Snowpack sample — Buffalo Mountain, Silverthorne, Colorado, USA (1/25/25, 10:11 AM MST)
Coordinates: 39.6222, -106.1139
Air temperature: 22 °F
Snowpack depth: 110 cm
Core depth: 40 cm
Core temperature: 46.4 °F
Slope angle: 12°, slope face: 102°
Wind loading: high
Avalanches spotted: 0
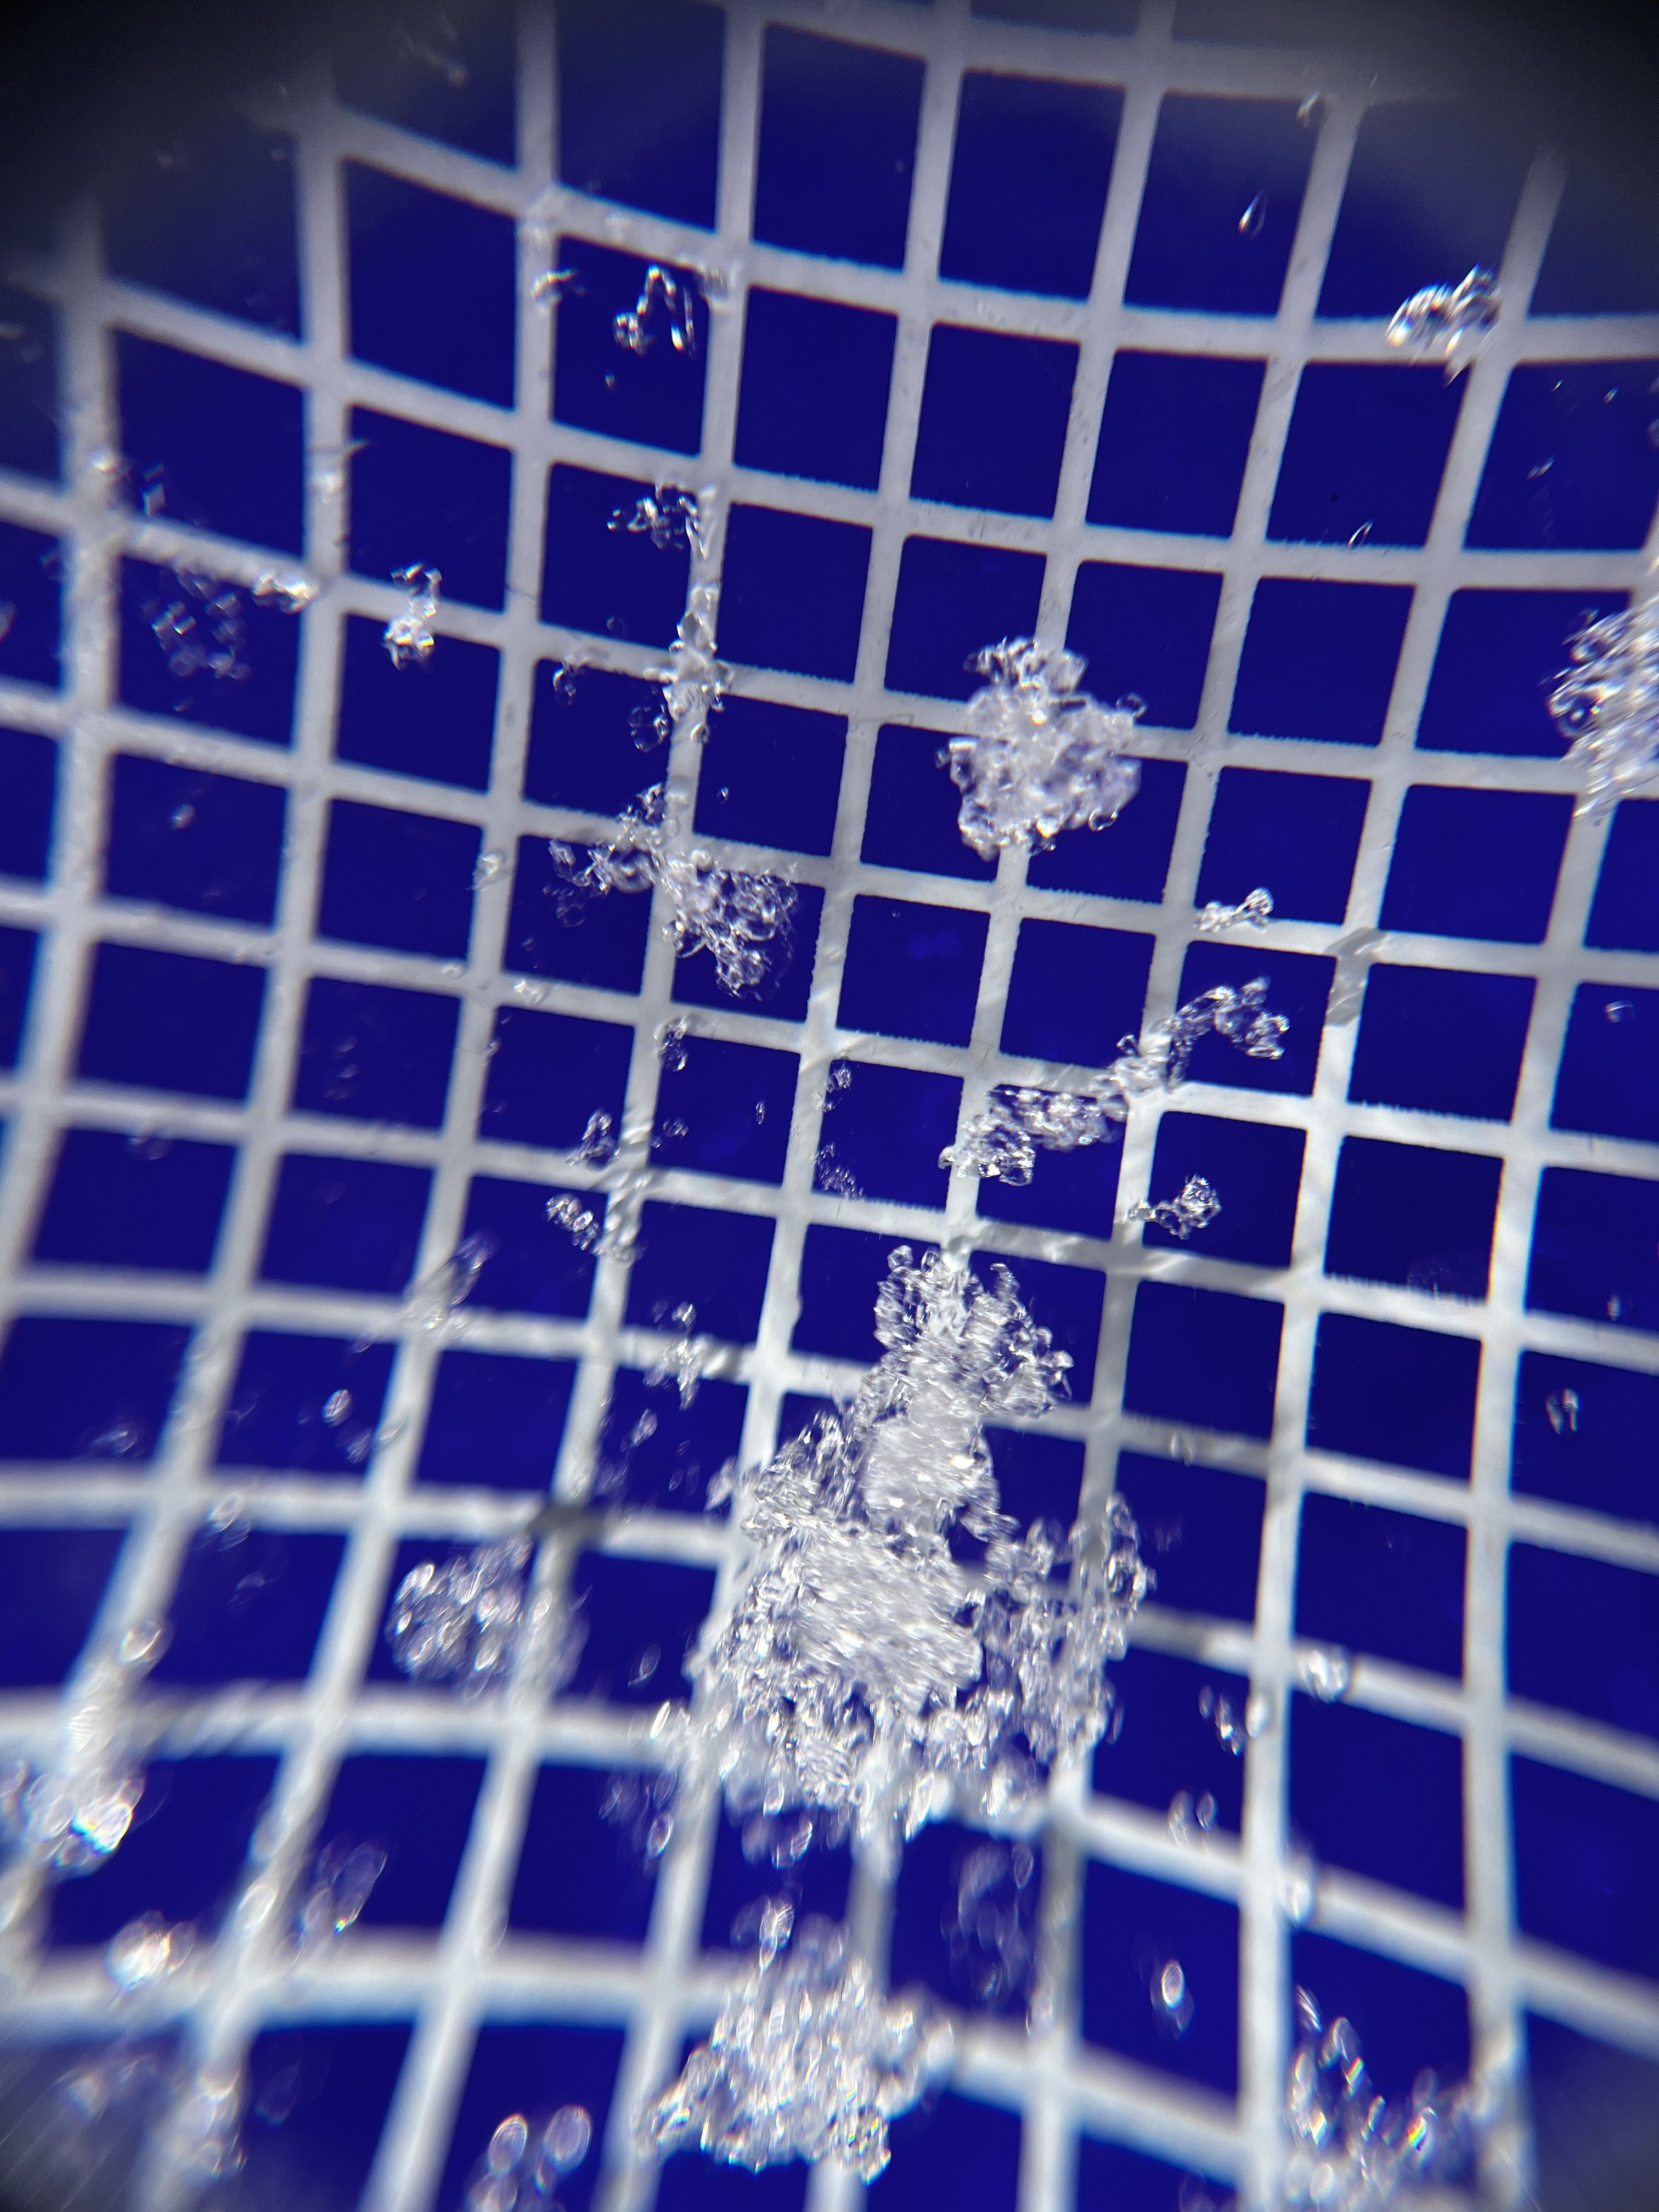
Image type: magnified_profile
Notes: No avalanches nearby, collected on the outskirts of a fire break 15 meters from the treeline, on way to Buffalo and Red Mountain